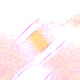
Verkehrszeichen: Vorfahrtsstrasse
Zusatzzeichen unten: EndeSaemtlicherBegrenzungen
Umgebung: Outdoor, Nature
Tageszeit: SunriseSunset
Wetter: Clear
Licht: Natural
Jahreszeit: NotSpecified
Kontrast: LowContrast